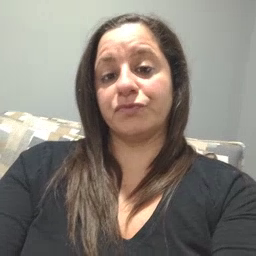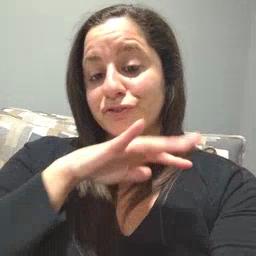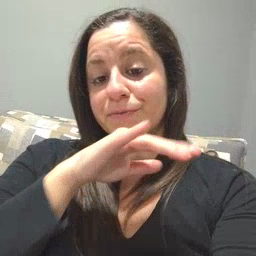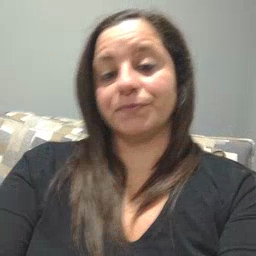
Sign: dirty